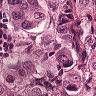
Metastatic tissue present: yes